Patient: sex M, age 43
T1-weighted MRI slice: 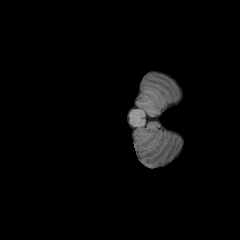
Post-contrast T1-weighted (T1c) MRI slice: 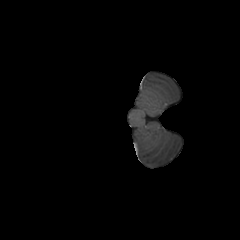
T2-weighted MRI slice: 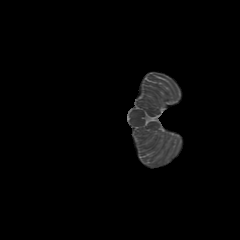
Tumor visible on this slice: no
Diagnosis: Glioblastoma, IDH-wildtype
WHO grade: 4